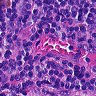
Metastatic tissue present: no